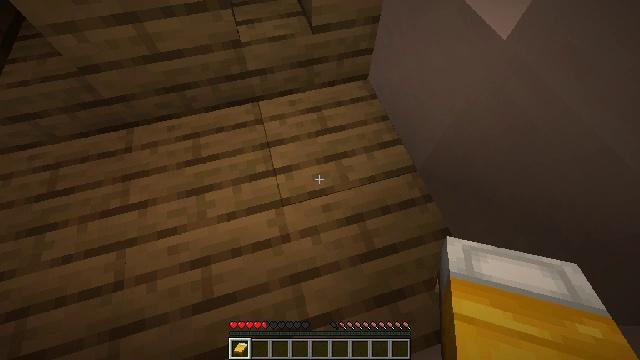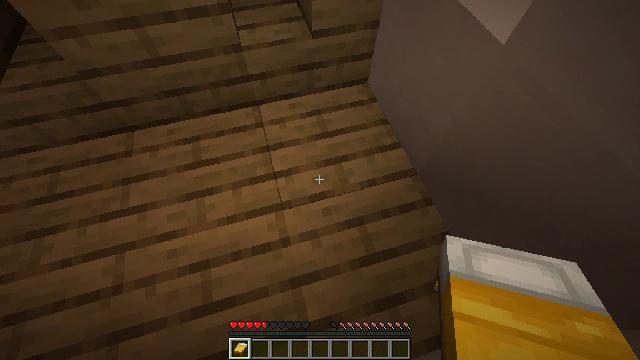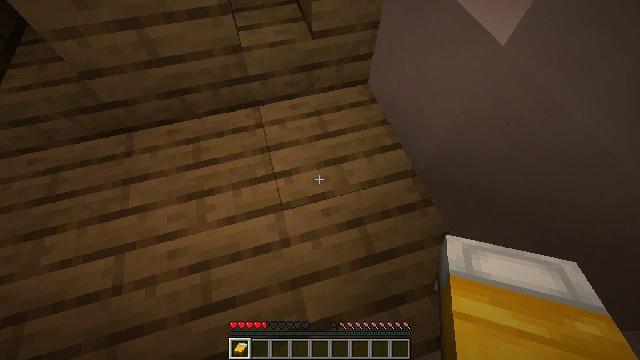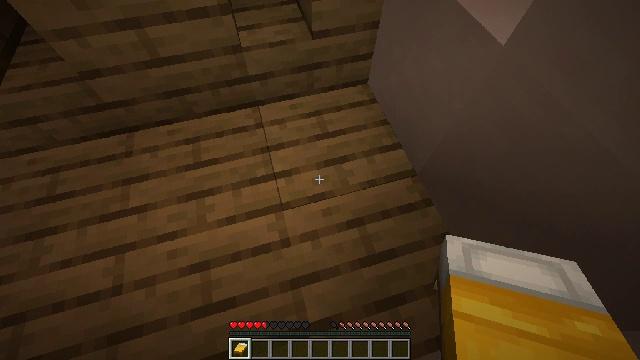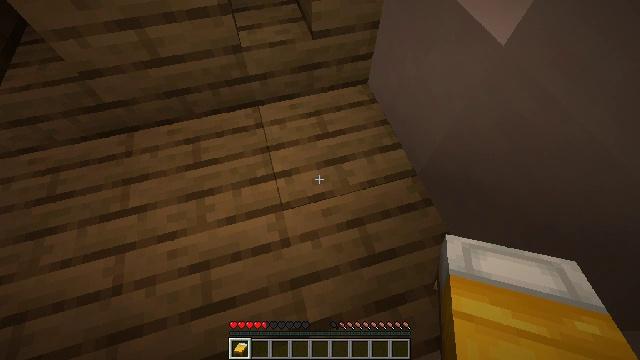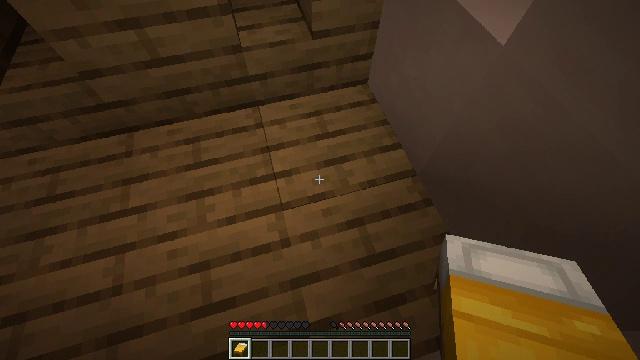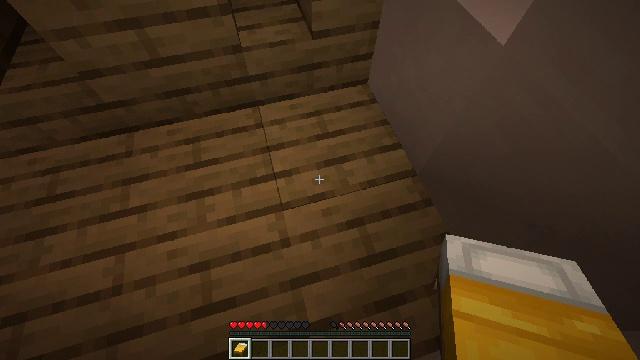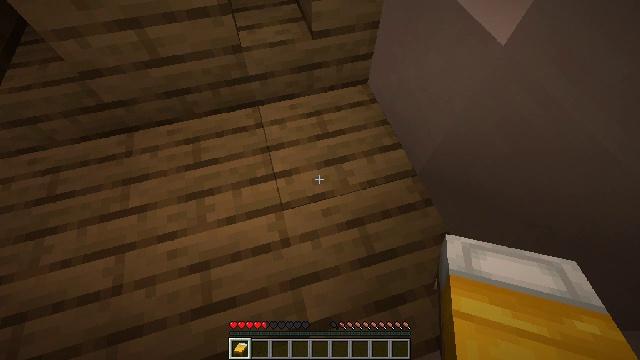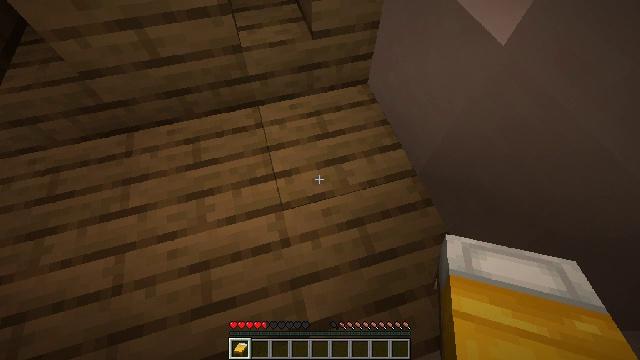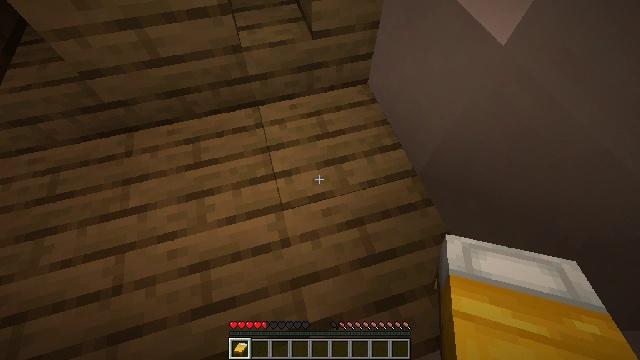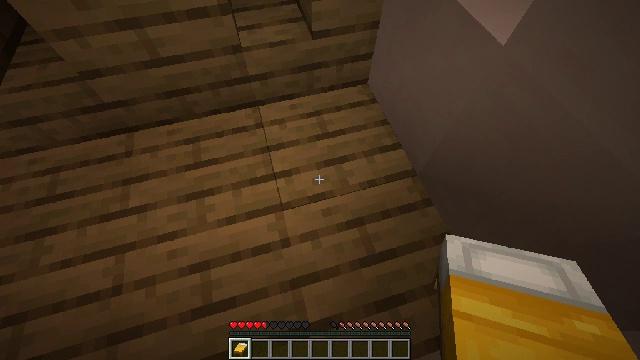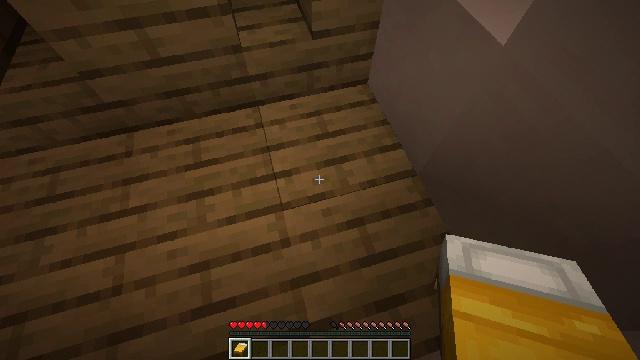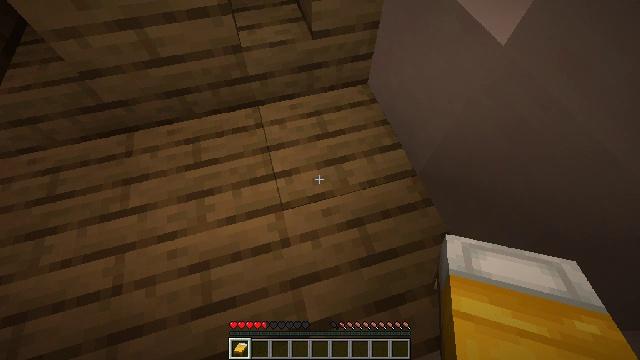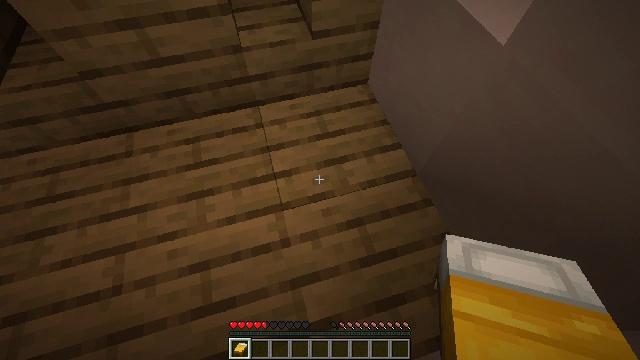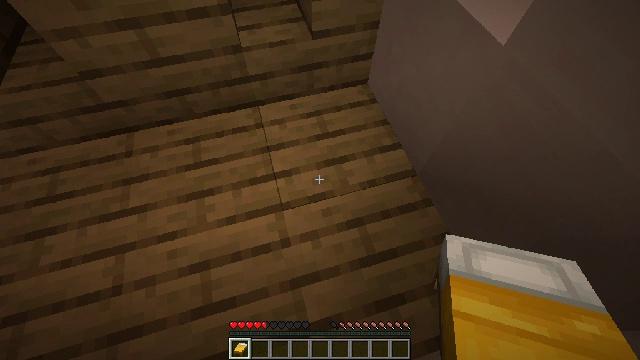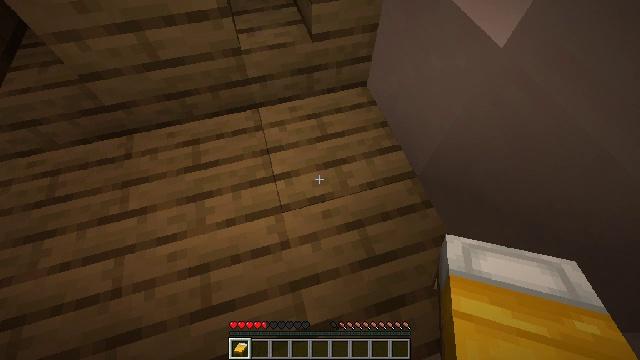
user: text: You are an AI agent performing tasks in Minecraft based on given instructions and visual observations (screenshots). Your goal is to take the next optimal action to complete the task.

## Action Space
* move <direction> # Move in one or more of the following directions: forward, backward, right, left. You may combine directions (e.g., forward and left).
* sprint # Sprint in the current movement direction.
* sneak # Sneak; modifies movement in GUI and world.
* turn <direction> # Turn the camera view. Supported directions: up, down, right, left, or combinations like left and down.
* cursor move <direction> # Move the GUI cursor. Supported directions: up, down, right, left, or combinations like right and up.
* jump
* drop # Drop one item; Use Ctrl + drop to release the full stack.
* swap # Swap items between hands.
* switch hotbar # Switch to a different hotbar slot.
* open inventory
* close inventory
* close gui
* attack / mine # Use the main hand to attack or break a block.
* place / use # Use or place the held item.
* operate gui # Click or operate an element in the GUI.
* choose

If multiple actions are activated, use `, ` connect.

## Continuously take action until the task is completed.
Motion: motion action
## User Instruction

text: Remove a yellow bed from the inventory.
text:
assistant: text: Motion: no_op
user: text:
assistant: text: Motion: no_op
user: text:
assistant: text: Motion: no_op
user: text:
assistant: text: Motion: use / place
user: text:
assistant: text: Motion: use / place
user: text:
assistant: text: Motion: use / place
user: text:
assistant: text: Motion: use / place
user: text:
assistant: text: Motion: no_op
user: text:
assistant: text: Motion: no_op
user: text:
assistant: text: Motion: no_op
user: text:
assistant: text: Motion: no_op
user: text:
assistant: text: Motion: no_op
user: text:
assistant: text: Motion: no_op
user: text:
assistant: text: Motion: no_op
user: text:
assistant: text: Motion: no_op
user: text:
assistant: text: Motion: turn right and up
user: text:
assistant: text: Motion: turn right and up
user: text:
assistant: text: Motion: turn right and up
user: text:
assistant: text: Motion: turn right and up
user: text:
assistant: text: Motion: turn right and up
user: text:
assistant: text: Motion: turn right and up
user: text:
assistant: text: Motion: turn right and up
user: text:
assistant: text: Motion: no_op
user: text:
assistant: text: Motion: no_op
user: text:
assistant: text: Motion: no_op
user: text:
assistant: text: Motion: no_op
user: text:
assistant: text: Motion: no_op
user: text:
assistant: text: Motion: no_op
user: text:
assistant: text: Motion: no_op
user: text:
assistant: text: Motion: no_op